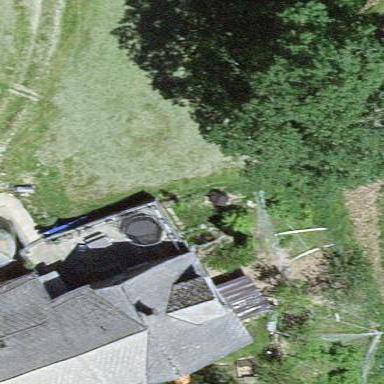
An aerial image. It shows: Farm building.